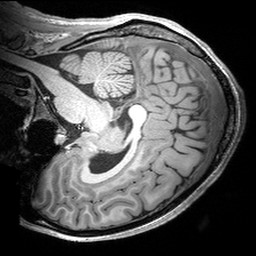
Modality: T1w
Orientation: sagittal
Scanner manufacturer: siemens
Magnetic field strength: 3 T
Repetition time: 2.53 s
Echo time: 0.00299 s